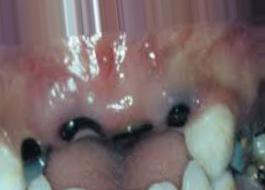
Condition: Caries